Interaction volume radius: 5 \u00c5
Interaction volume height: 10 \u00c5
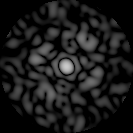
Disorder parameter: 0.8326